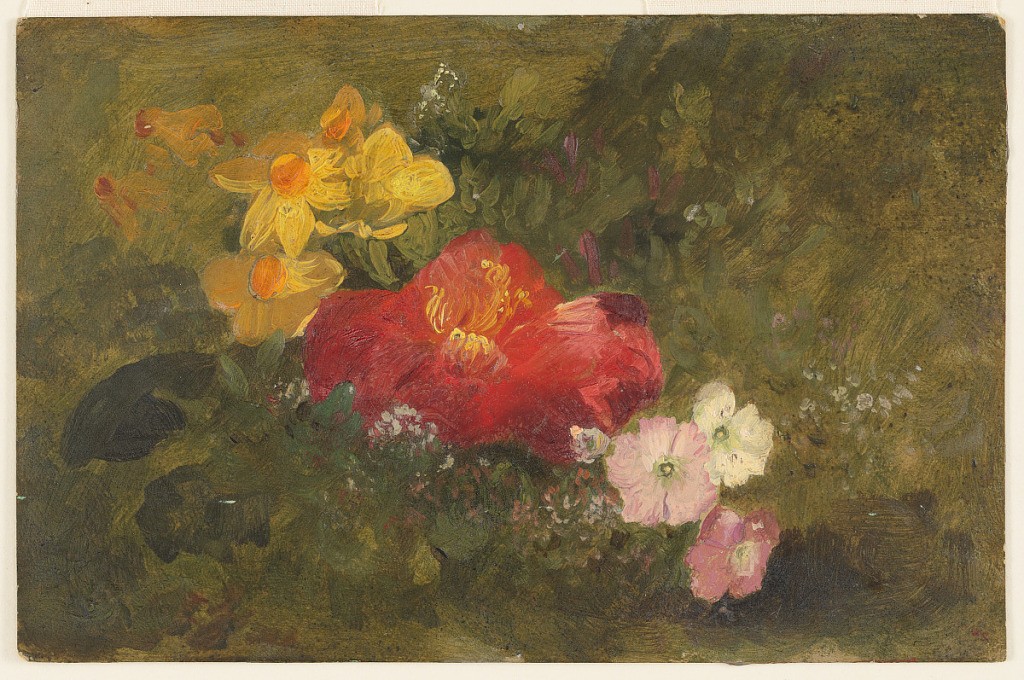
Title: Wild Flowers
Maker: Frederic Edwin Church, American, 1826–1900
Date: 1865–1882
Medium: Brush and oil, graphite on paperboard
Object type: Drawing
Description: Botanical study of wildflowers, diagonally positioned from top left to bottom right. At center, a red blossom is flanked by yellow flowers above and pink and white flowers below. Indistinct green foliages comprises background.

Verso: Series of color studies. Gray rectangle within a red rectangle at left, gray rectangle within a red rectangle at right.